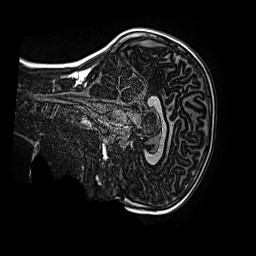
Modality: MP2RAGE
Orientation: sagittal
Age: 9
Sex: male
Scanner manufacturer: siemens
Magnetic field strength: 3 T
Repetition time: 4 s
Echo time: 0.00299 s